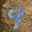
Label: 9